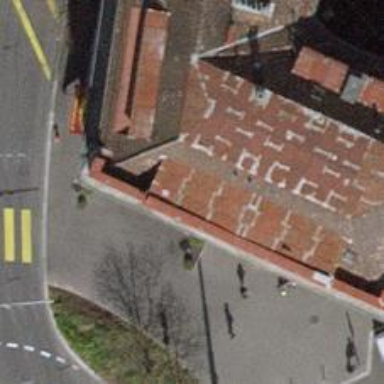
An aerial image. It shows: Restaurant.